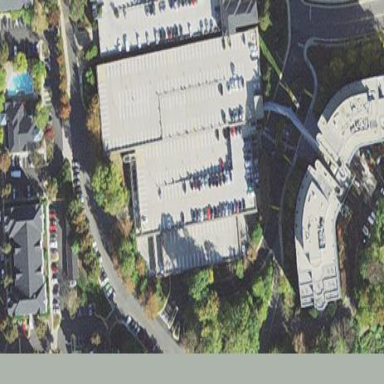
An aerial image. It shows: Multi-storey parking building.